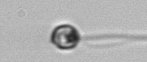
Label: flagellate